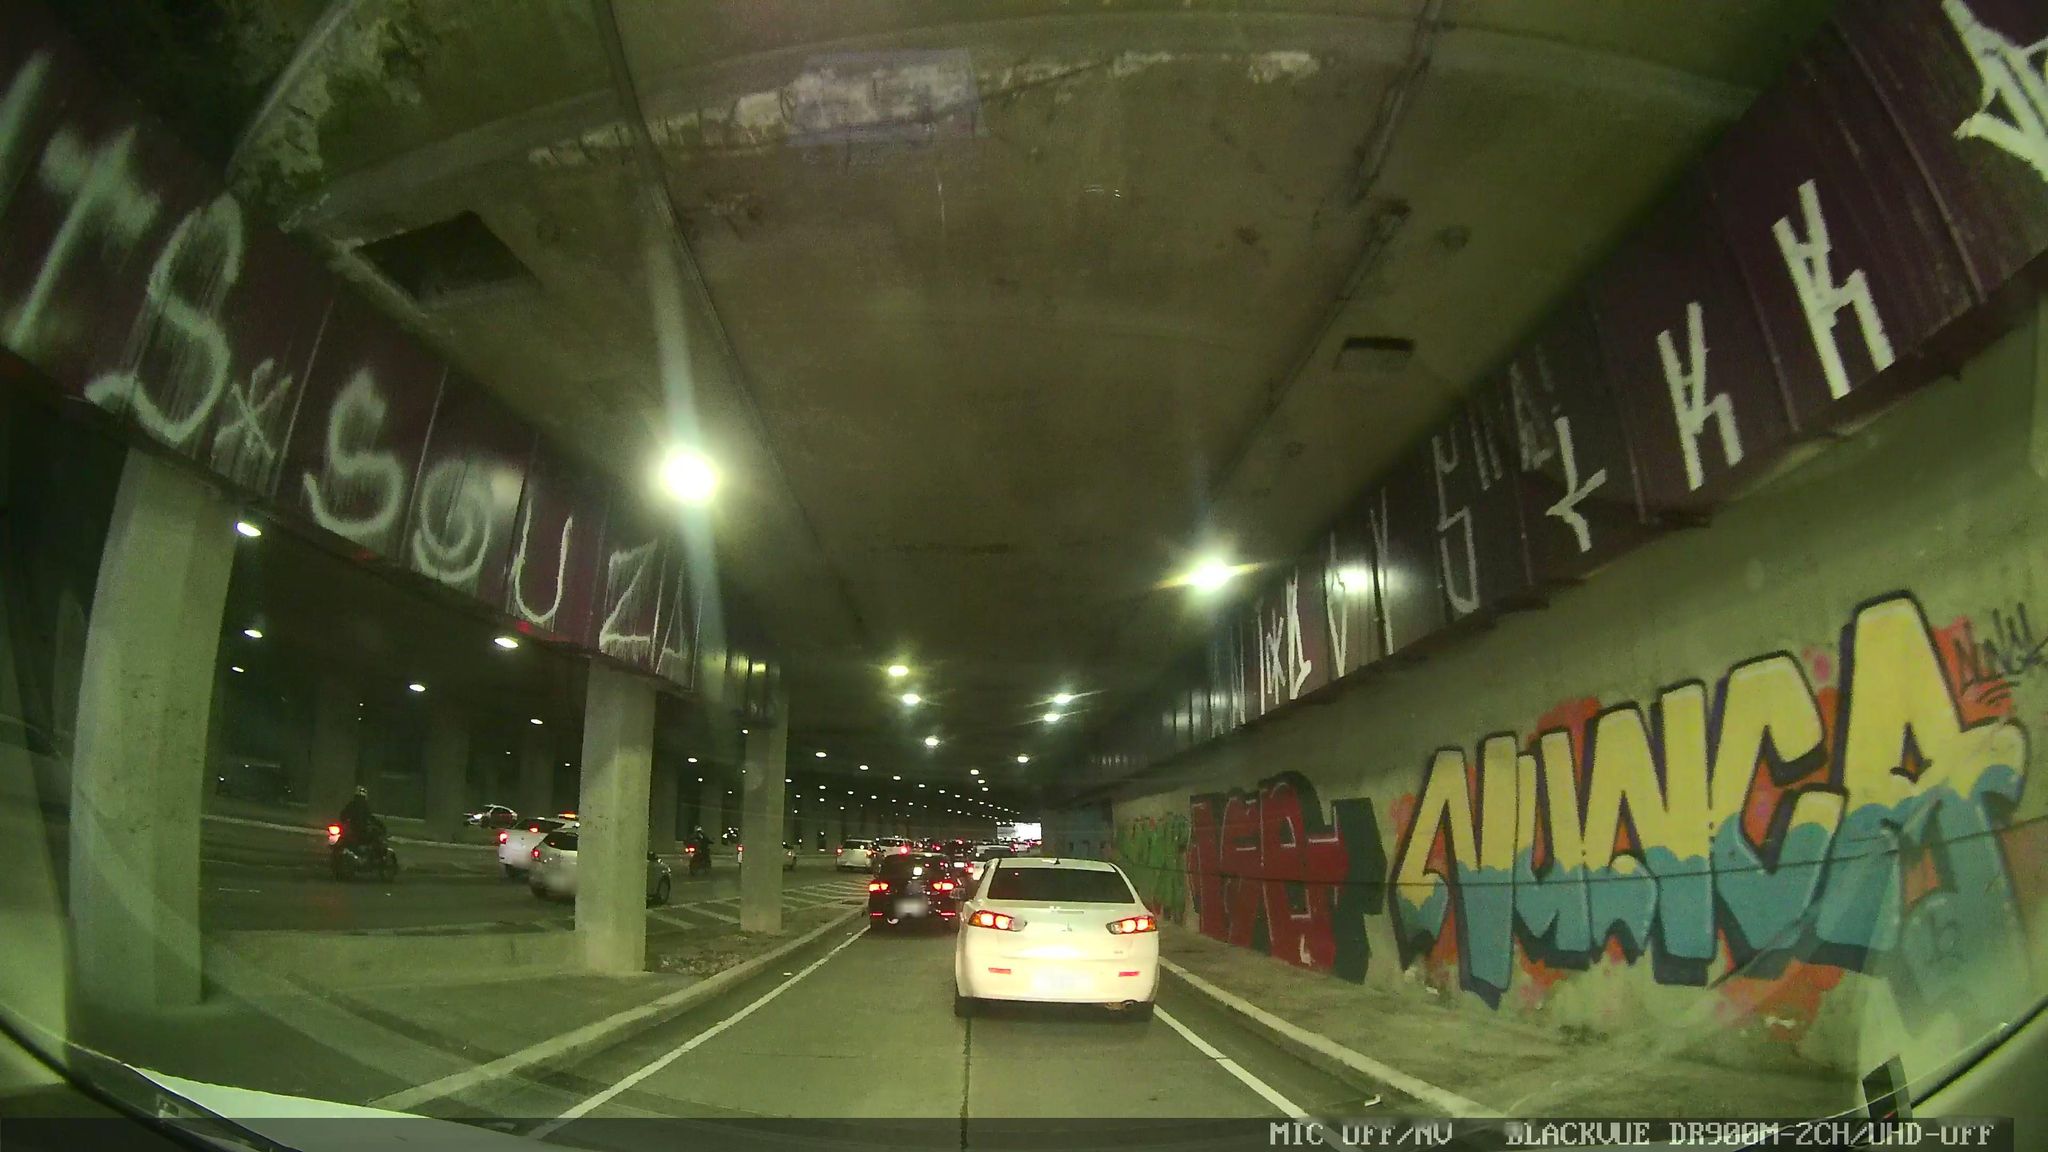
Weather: clear
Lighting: night
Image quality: slightly poor
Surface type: driving surface
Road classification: footway, residential
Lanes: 2
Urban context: urban centre
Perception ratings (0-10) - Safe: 0.72, Lively: 4.3, Beautiful: 2.01, Boring: 4.77, Depressing: 4.65, Wealthy: 2.29